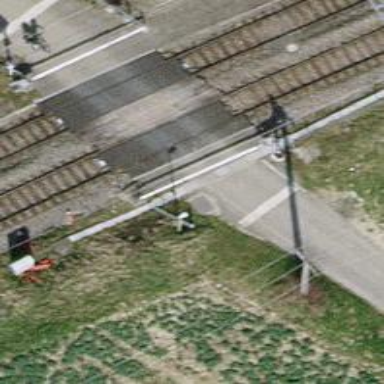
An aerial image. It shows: Level crossing along the railway.